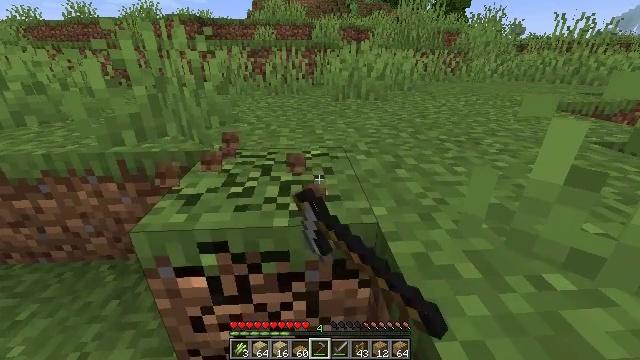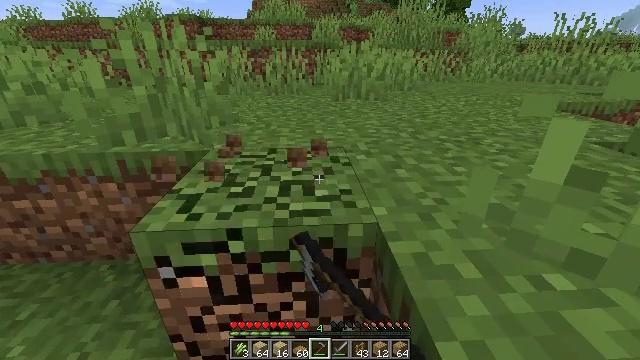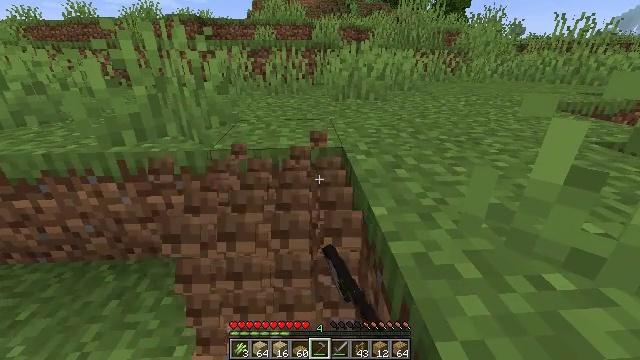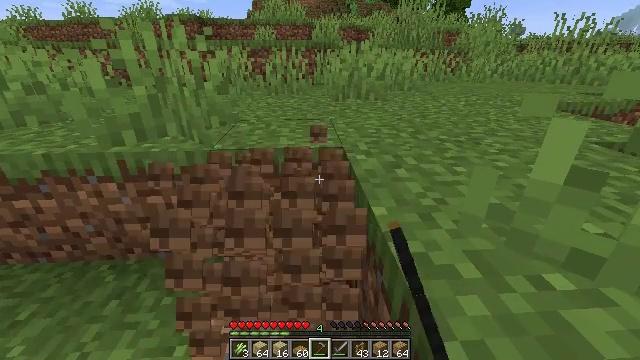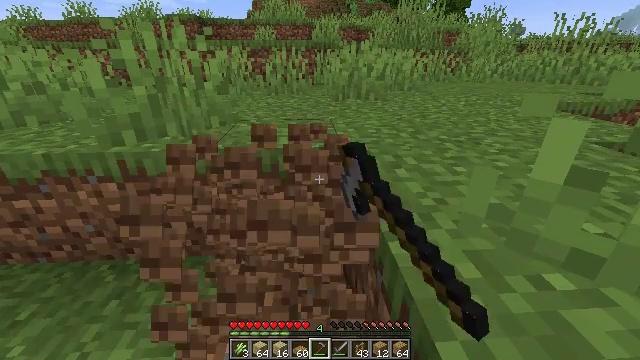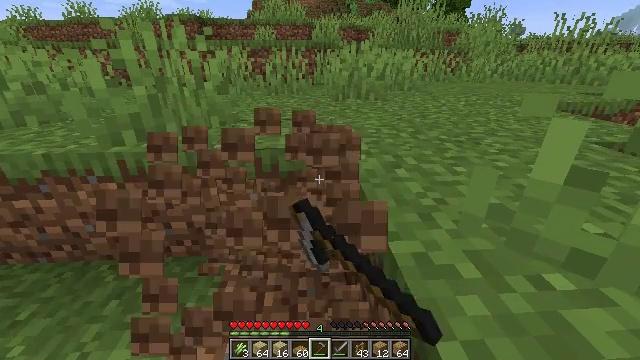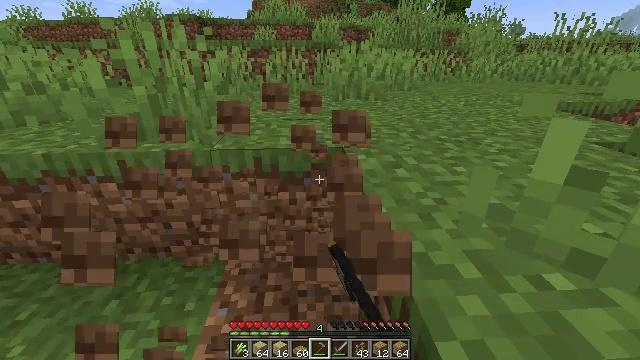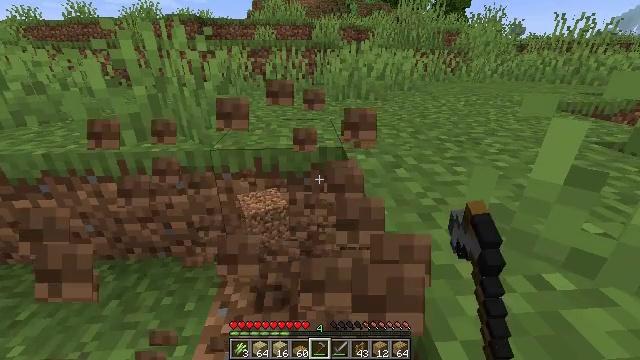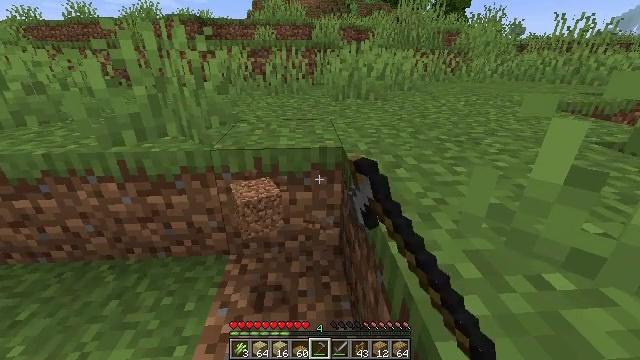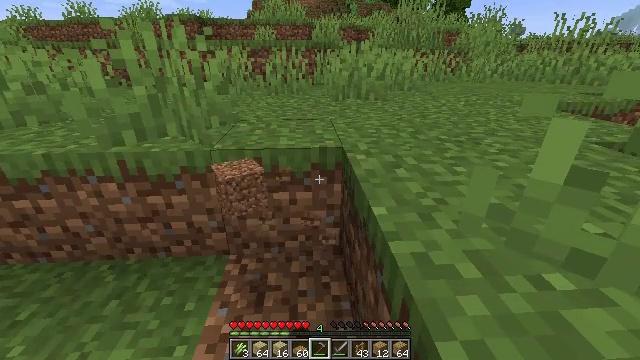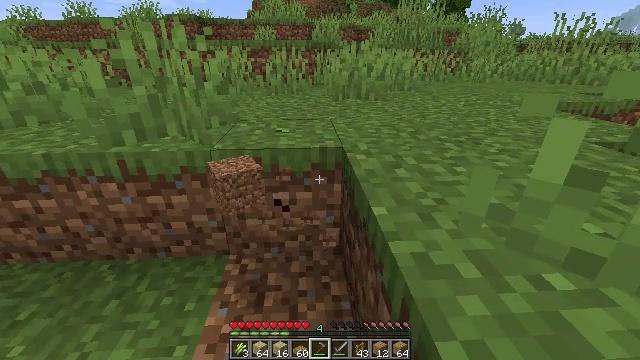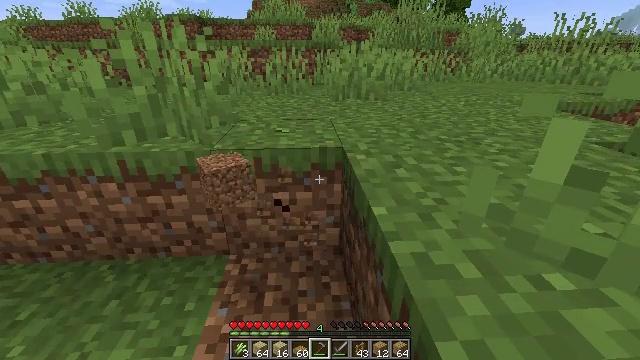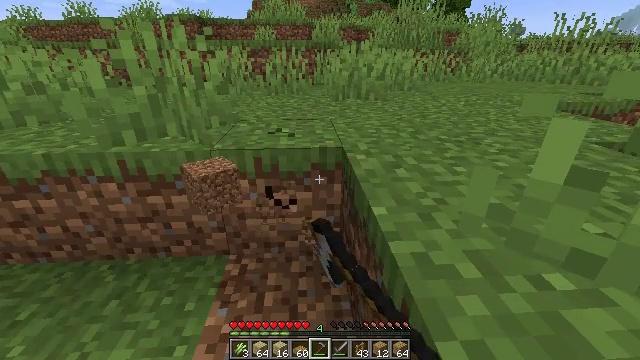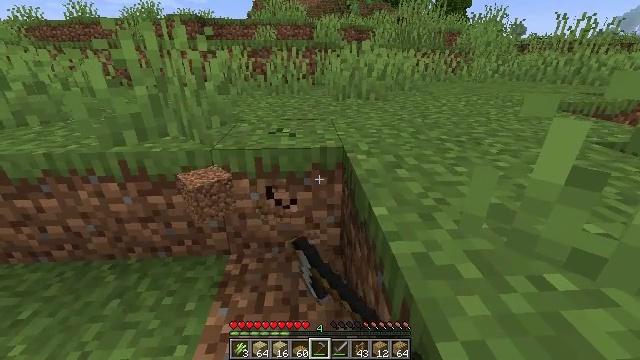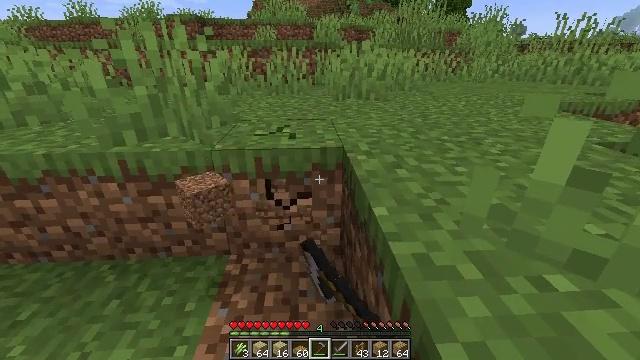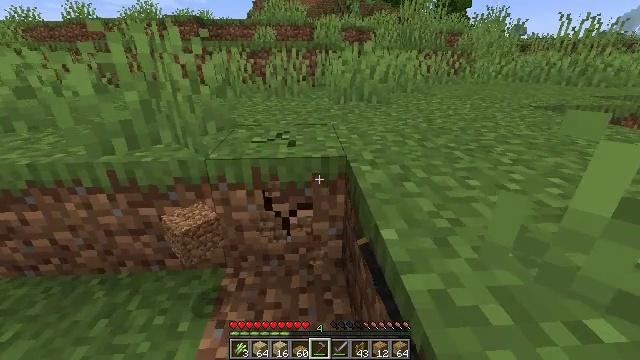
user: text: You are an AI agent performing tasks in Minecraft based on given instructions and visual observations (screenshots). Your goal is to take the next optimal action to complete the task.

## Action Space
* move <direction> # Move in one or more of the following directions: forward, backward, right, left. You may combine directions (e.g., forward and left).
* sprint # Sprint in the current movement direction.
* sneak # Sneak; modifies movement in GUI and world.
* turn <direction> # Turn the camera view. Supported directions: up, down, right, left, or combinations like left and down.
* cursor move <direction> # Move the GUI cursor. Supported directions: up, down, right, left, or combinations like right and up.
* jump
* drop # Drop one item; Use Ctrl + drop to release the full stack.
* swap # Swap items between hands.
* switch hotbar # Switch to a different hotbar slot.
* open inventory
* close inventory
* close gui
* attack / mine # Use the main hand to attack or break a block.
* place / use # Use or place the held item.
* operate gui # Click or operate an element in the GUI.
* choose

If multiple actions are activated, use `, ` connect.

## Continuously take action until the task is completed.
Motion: motion action
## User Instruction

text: Collect the grass block using a shovel.
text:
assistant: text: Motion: attack / mine
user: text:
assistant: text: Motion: attack / mine
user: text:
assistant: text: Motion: attack / mine
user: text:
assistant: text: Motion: attack / mine
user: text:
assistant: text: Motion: attack / mine
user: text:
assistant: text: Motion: attack / mine
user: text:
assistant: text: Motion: attack / mine
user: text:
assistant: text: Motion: attack / mine
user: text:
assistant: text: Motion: attack / mine
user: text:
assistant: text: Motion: attack / mine
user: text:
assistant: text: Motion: attack / mine
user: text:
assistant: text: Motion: attack / mine
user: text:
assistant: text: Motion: attack / mine
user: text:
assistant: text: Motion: move forward, attack / mine
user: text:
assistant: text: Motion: move forward, attack / mine
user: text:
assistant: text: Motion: move forward, attack / mine
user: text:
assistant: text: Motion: move forward, attack / mine
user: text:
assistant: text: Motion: attack / mine
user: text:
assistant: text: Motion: attack / mine
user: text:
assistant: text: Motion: attack / mine
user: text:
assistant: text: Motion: attack / mine
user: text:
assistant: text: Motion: attack / mine
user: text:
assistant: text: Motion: attack / mine
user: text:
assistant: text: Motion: attack / mine
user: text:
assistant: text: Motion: attack / mine
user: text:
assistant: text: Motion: attack / mine
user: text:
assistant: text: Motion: attack / mine
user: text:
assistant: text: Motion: attack / mine
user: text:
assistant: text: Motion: attack / mine
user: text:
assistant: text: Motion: attack / mine